Question:
I want to Cancel the file uploading on click of cancel button.
means I want to trigger the event on click of my
My code is,
'''
@(Html.Kendo().Upload()
.Name("files")
.Multiple(false)
.Async(a => a
.Save("UploadArtifactFile", "PP", new { TeacherEvalID = ViewBag.TeacherEvalID, ObservationID = ViewBag.ObservationID, Accountid = ViewBag.AccountID })
.AutoUpload(false)
.RemoveField("")
)
.Events(events => events
.Success("onSuccess")
.Select("onSelect")
.Error("onUploadError")
.Upload("onUpload")
.Cancel("onCancel")
.Remove("onRemove")
)
On cancel event is work as expected,
function onCancel(e) {
//Array with information about the uploaded files
var files = e.files;
e.preventDefault();
}
'''
I want to do the same thing for Cancel Button and on click of cancel button i have write code as,
'''
function setNewArtifact() {
var upload = $("#files").data("kendoUpload");
//detach events and prepare for safe removal
//upload.destroy();
$(".k-upload-files.k-reset").find("li").remove();
$('#lblArtifactFileName').val("");
$('#lblArtifactFileName').hide();
//hdnArtifactUploadIsAddOrEdit :1 for new artifact (Add)
$('#hdnArtifactUploadIsAddOrEdit').val("1");
$('#txtArtifactDescription').val("");
$('#lblArtifactFileName').hide();
$('#btnModifyArtifact').css("display", "none");
$('.k-upload-selected').css("display", "none");
//on click of cancel hide the uploading and uploaded status
$(".k-dropzone").find("strong").css("display","none");
$(".k-upload-status.k-upload-status-total").find("span").css("display","none");
$.extend(upload.options.localization, {
headerStatusUploading: "",
headerStatusUploaded: ""
});
}
'''
There is any way to do this?
Please help...
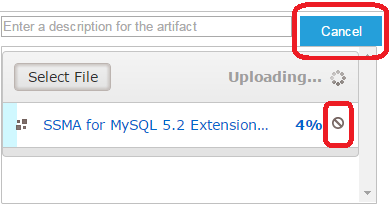
Answer: You can trigger upload cancel event:
'''
$(document).ready(function() {
$("#files").kendoUpload({
async: {
saveUrl: "save",
removeUrl: "remove",
autoUpload: true
},
cancel: function(e) {
alert("cancel");
}
});
$("#button").click(function(e) {
$("#files").data("kendoUpload").trigger("cancel");
});
});
'''
'''
<input name="files" id="files" type="file" />
<button id="button">Cancel</button>
'''